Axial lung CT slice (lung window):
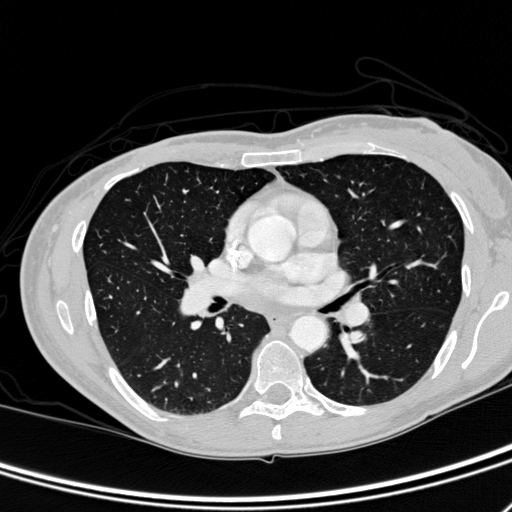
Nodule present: no